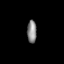
Tissue: prostate
Cell type: T cells
Senescence score: 0.291
Nuclear area (px): 209
Mean DAPI intensity: 137.163